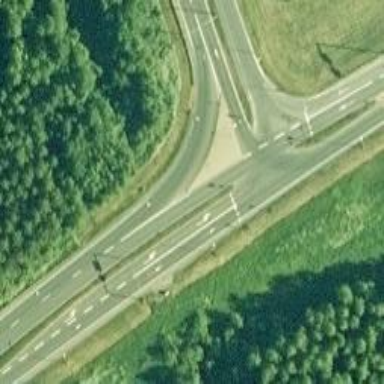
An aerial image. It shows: Secondary road with asphalt surface and embankment.